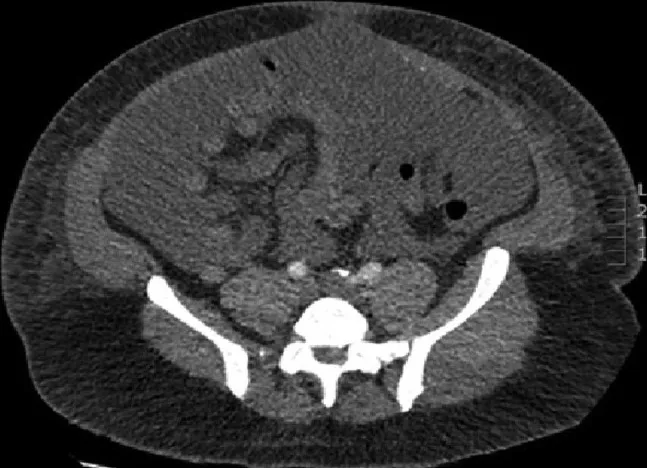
Abdominal CT scan shows massive ascites.
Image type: radiology (ct)